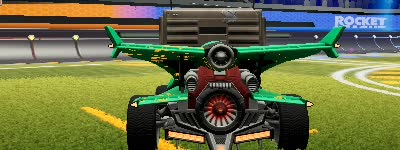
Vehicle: aftershock